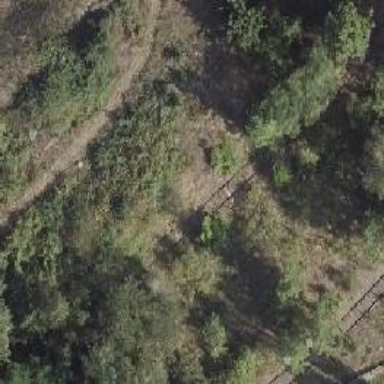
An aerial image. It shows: Spur service railway with historic significance.